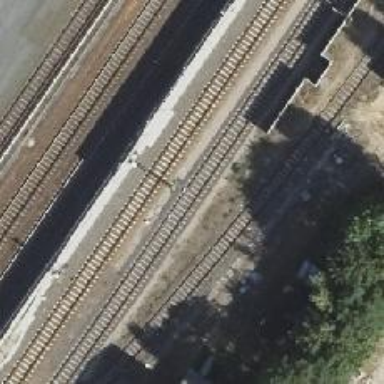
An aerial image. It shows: Railway signal.